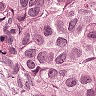
Metastatic tissue present: yes